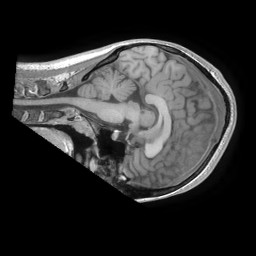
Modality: T1w
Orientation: sagittal
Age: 22
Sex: female
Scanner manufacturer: ge
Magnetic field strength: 3 T
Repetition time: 0.007264 s
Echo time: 0.002804 s